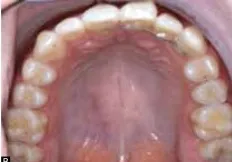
B) Occlusal
view of upper arch with fixed retainer from tooth #11 to 23.
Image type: medical_photograph (oral_photograph)